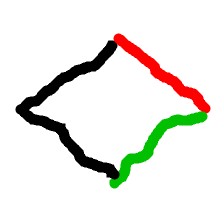
Shape: rhombus